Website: home-depot
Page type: customer-info-address
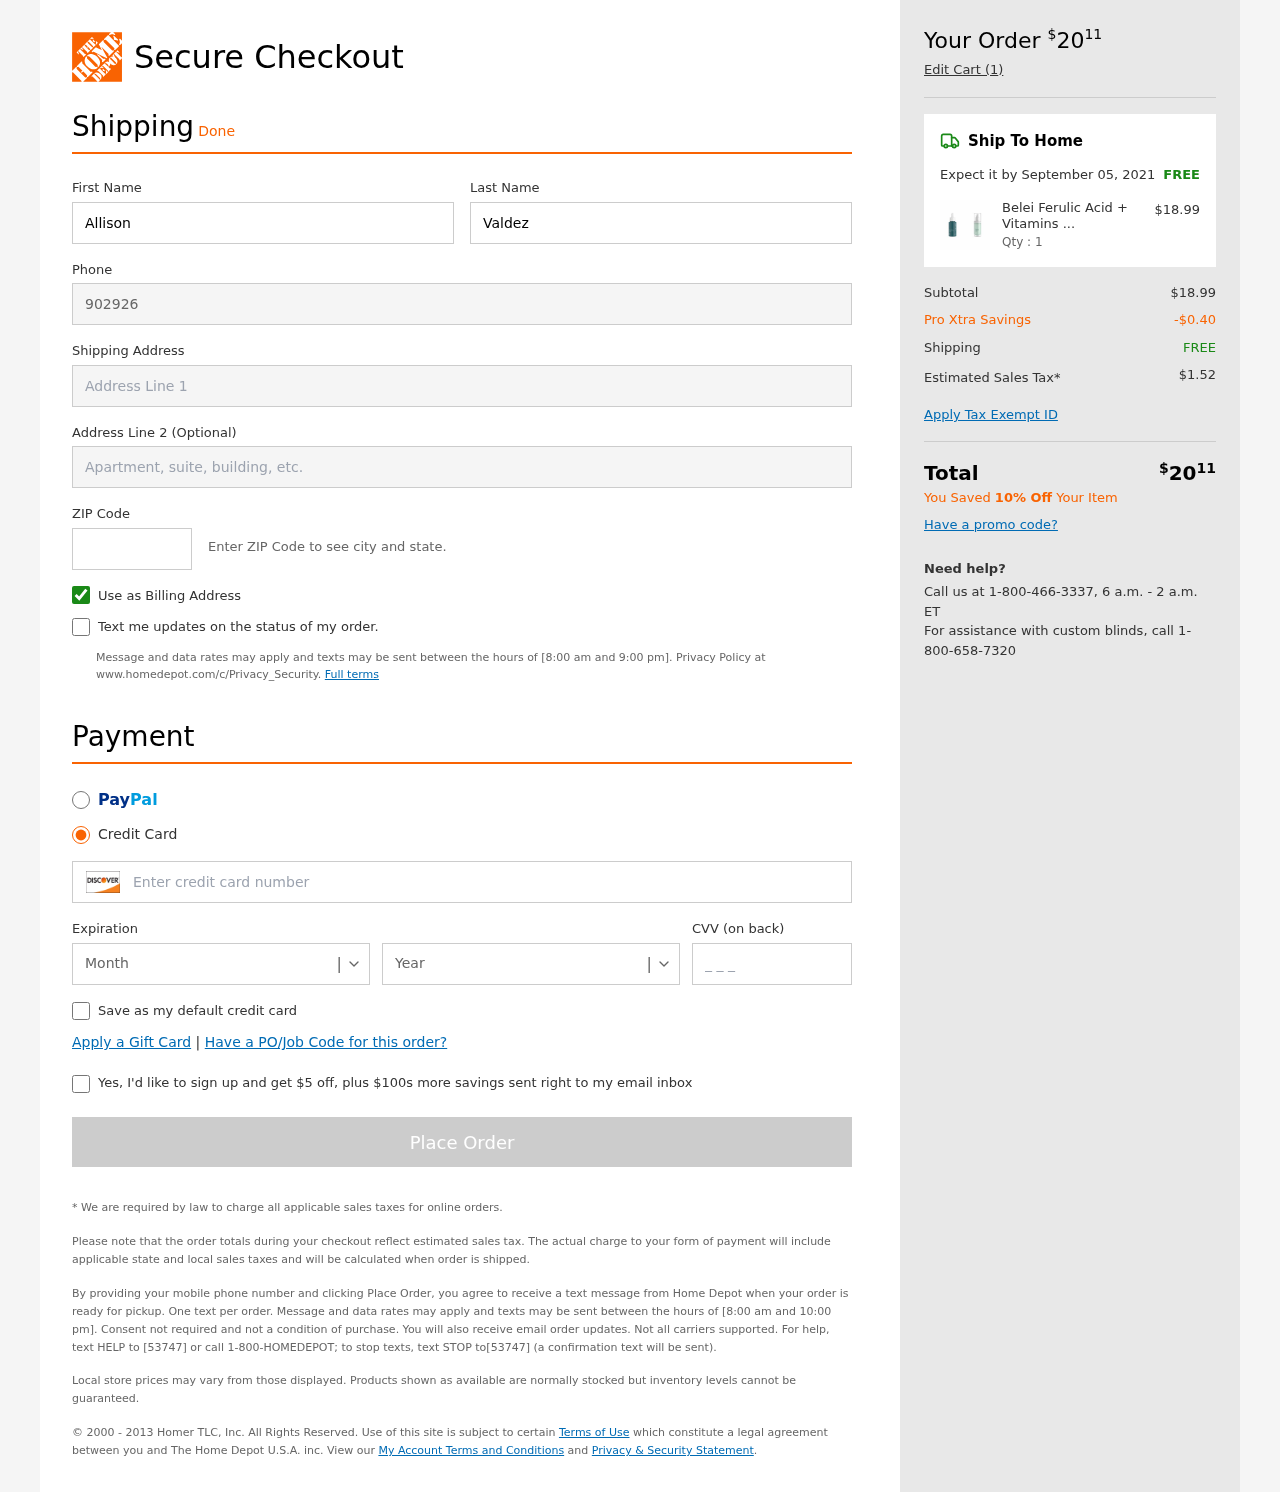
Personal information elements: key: PII_CARD_CVV
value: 267
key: PII_CARD_EXPIRY_MONTH
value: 12
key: PII_CARD_EXPIRY_YEAR
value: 29
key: PII_CARD_NUMBER
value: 6541 4818 7016 9807
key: PII_FIRSTNAME
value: Allison
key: PII_LASTNAME
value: Valdez
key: PII_PHONE
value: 9029262146
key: PII_POSTCODE
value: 80509
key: PII_STREET
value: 4693 Hinton Cape Apt. 291
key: PII_STREET2
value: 52204 Lisa Greens Apt. 996
Product elements: key: PRODUCT1_NAME
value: Belei Ferulic Acid + Vitamins C and E Serum, Fragrance Free, Paraben Free, 1 Fluid Ounce (30 mL) & H
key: PRODUCT1_PRICE
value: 18.99
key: PRODUCT1_QUANTITY
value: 1
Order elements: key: ORDER_TOTAL
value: $2011
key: ORDER_NUM_ITEMS
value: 1
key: ORDER_DELIVERY_DATE
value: September 05, 2021
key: ORDER_SHIPPING_COST
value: FREE
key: ORDER_SUBTOTAL
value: $18.99
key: ORDER_DISCOUNT
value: -$0.40
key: ORDER_SHIPPING_COST2
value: FREE
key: ORDER_TAX
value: $1.52
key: ORDER_TOTAL2
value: $2011
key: ORDER_SAVINGS_MESSAGE
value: You Saved 10% Off Your Item